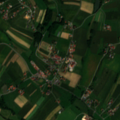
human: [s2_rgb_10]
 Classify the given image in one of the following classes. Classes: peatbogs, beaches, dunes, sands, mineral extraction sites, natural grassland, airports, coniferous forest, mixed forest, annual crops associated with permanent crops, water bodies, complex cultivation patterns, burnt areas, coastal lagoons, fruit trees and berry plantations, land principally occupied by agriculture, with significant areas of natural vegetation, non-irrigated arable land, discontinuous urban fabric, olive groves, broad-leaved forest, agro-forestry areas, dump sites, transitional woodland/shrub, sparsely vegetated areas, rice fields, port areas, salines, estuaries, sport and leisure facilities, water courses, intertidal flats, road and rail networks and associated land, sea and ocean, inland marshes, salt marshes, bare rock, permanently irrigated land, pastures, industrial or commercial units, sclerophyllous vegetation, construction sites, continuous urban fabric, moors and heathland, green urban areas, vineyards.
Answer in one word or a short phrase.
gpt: non-irrigated arable land, complex cultivation patterns, land principally occupied by agriculture, with significant areas of natural vegetation